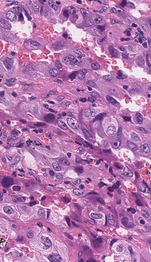
Tumor epithelial tissue: yes
Tumor-associated stroma tissue: yes
Normal tissue: no